Question: Here is the code, but it prompts error:
> The image o3lceiy3.ioa201305211013360129.vhd does not exist.
the 'subscriptionId' and 'X509Certificate2' are valid
'''
internal class Program
{
public static X509Certificate2 Certificate { get; set; }
private static void Main(string[] args)
{
const string subscriptionId = "xxxxxxxx-xxxx-xxxx-xxxx-xxxxxxxxxxxx";
//@"https://management.core.windows.net/<subscription-id>/services/hostedservices/<cloudservice-name>/deployments";
var url = string.Format("https://management.core.windows.net/{0}/services/hostedservices/{1}/deployments",
subscriptionId, "edoc2cloudtest");
var myReq = (HttpWebRequest)WebRequest.Create(url);
myReq.Method = "POST";
myReq.Headers.Add("x-ms-version", "2012-03-01");
myReq.Proxy = null;
myReq.Timeout = 30000;
myReq.ContentType = "application/xml";
var postData = ReadConfig();
using (var reqStream = myReq.GetRequestStream())
{
var data = Encoding.UTF8.GetBytes(postData);
reqStream.Write(data, 0, data.Length);
reqStream.Flush();
}
Certificate = GetX509Certificate();
myReq.ClientCertificates.Add(Certificate);
try
{
var myRes = (HttpWebResponse) myReq.GetResponse();
}
catch (WebException exWeb)
{
// Parse the web response.
Stream responseStream = exWeb.Response.GetResponseStream();
StreamReader reader = new StreamReader(responseStream);
XmlDocument xDocResp = new XmlDocument();
xDocResp.Load(reader);
HttpWebResponse responseStatus = (HttpWebResponse)exWeb.Response;
responseStream.Close();
reader.Close();
var result = NiceFormatXml(xDocResp);
Console.WriteLine(result);
}
}
private static string NiceFormatXml(XmlDocument xDoc)
{
StringBuilder niceString = new StringBuilder();
StringWriter strWriter = new StringWriter(niceString);
XmlTextWriter xmlWriter = new XmlTextWriter(strWriter);
xmlWriter.Formatting = Formatting.Indented;
xDoc.WriteTo(xmlWriter);
xmlWriter.Close();
strWriter.Close();
return niceString.ToString();
}
private static X509Certificate2 GetX509Certificate()
{
X509Certificate2 certificate2 = null;
var store = new X509Store("MY", StoreLocation.CurrentUser);
store.Open(OpenFlags.ReadOnly | OpenFlags.OpenExistingOnly);
var collection = store.Certificates;
var fcollection = collection.Find(X509FindType.FindByTimeValid, DateTime.Now, false);
const string certificateThumbprint = "7dfbc7369306ed096b7e5c7b4ba6e99f190240e9";
store.Close();
if (fcollection.Count > 0)
{
foreach (var variable in fcollection)
{
if (variable.Thumbprint != null &&
variable.Thumbprint.Equals(certificateThumbprint, StringComparison.InvariantCultureIgnoreCase))
{
certificate2 = variable;
}
}
}
return certificate2;
}
private static string ReadConfig()
{
string path = System.AppDomain.CurrentDomain.BaseDirectory + "Edoc2Cloud.xml";
//string path = System.AppDomain.CurrentDomain.BaseDirectory + "VM-CreateVM.xml";
string s;
using (var sr = new StreamReader(path, Encoding.GetEncoding("GB2312")))
{
s = sr.ReadToEnd();
}
return s;
}
}
'''
Here is the XML:
'''
<Deployment xmlns="http://schemas.microsoft.com/windowsazure" xmlns:i="http://www.w3.org/2001/XMLSchema-instance">
<Name>EDoc2Test</Name>
<DeploymentSlot>Staging</DeploymentSlot>
<Label>EDoc2Testlabe</Label>
<RoleList>
<Role>
<RoleName>EDoc2TestRoleName</RoleName>
<RoleType>PersistentVMRole</RoleType>
<ConfigurationSets>
<ConfigurationSet>
<ConfigurationSetType>WindowsProvisioningConfiguration</ConfigurationSetType>
<ComputerName>computer-name</ComputerName>
<AdminPassword>APasswor_324d</AdminPassword>
<EnableAutomaticUpdates>true</EnableAutomaticUpdates>
</ConfigurationSet>
</ConfigurationSets>
<AvailabilitySetName>EDoc2TestSetName</AvailabilitySetName>
<OSVirtualHardDisk>
<HostCaching>ReadWrite</HostCaching>
<DiskName>SomeName-0-20121007173943</DiskName>
<MediaLink>http://portalvhdsx4flx9dhmjyt1.blob.core.windows.net/vhds/o3lceiy3.ioa201305211013360129.vhd</MediaLink>
<SourceImageName>o3lceiy3.ioa201305211013360129.vhd</SourceImageName>
</OSVirtualHardDisk>
<RoleSize>Medium</RoleSize>
</Role>
'''

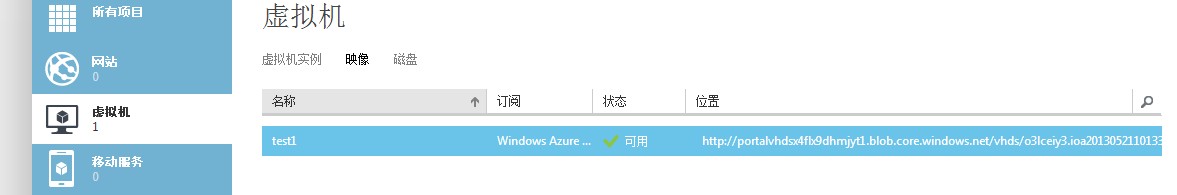
Answer: Based on the error you're receiving and the XML you've specified, can you please check if there is an image by the name 'o3lceiy3.ioa201305211013360129.vhd' in your custom images? You could find that information by logging into the portal and going to Virtual Machines --> Images.

Documentation regarding '<SourceImageName>' parameter states that it is needed when you want to create a virtual machine either by using system or custom images.
You can read the complete documentation here: <URL>.